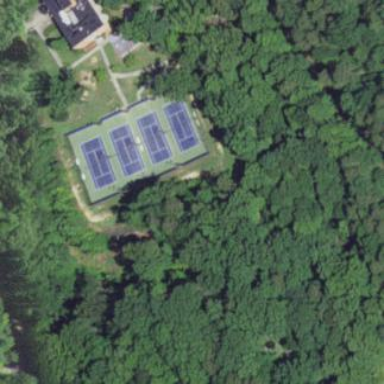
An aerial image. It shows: Tennis court on pitch designated for leisure land.